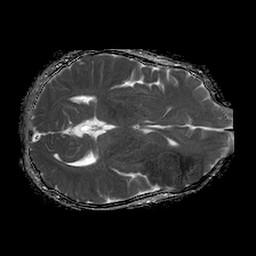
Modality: ADC
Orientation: axial
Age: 20
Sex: male
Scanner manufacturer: philips
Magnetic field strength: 1.5 T
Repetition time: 4.6 s
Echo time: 0.08517 s